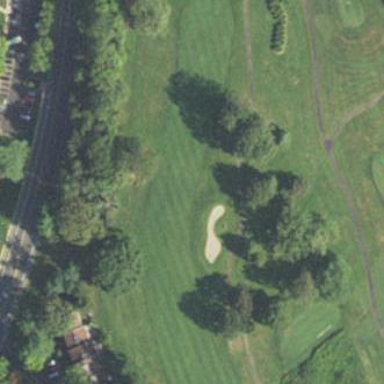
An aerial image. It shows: Well-maintained grassy area serving as golf fairway for the sport of golf.